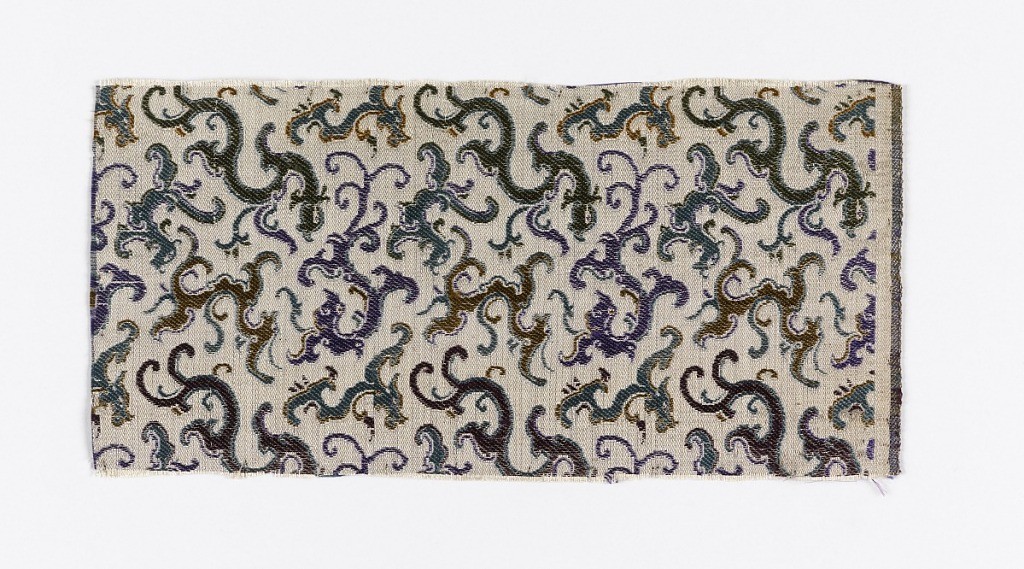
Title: Fragment
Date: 19th century
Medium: silk Technique: plain compound satin with brocade
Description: Dragon and arabesques in blue, green, dark brown, yellow and light blue on a gray ground.